Field crop: maize
Growth stage: 2
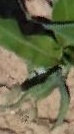
Species: maize